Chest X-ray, PA view. Patient: 27 years old, sex F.
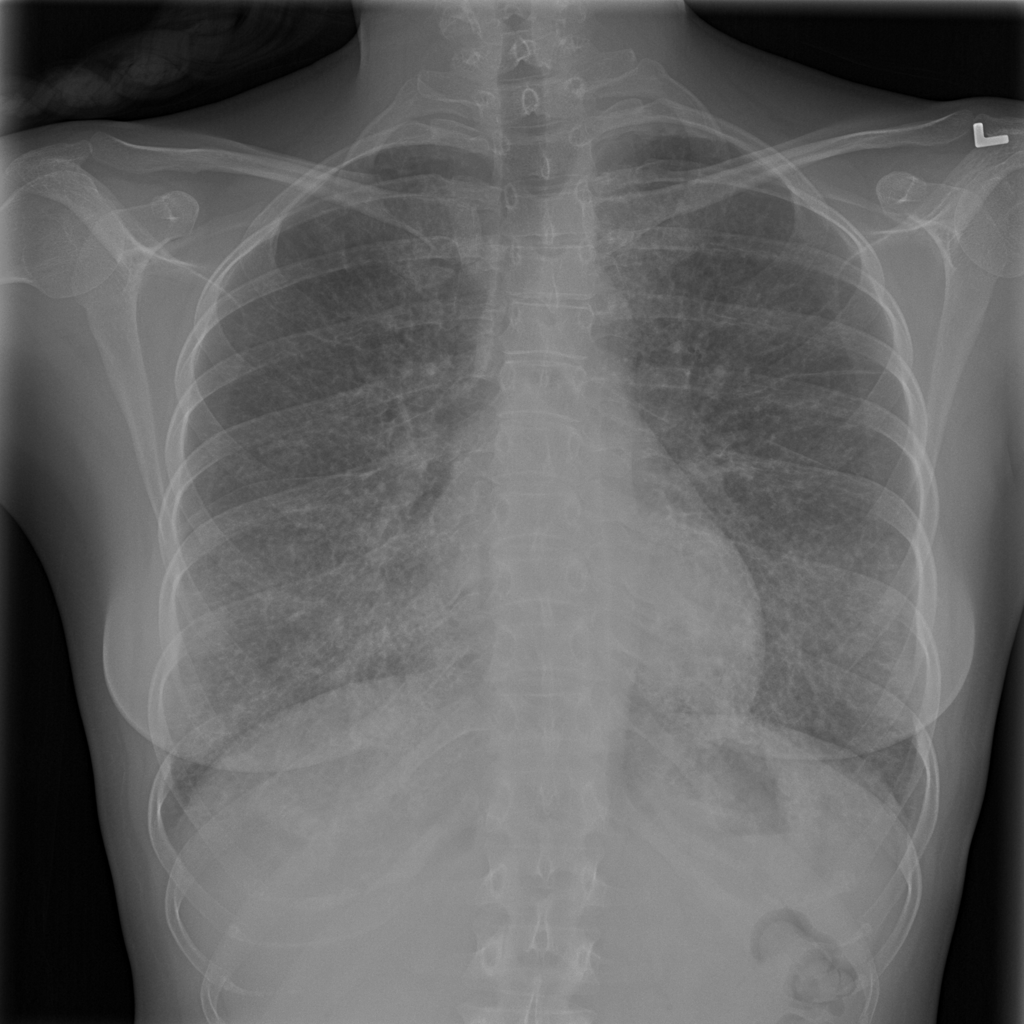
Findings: Nodule